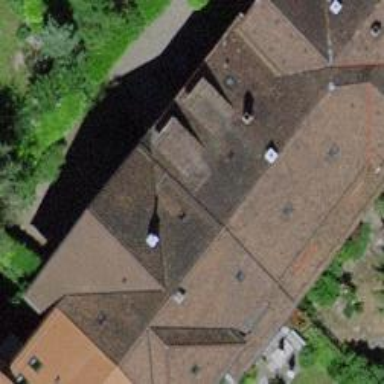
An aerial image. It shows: Building with roof made of roof tiles.